Question: I'm using the PIC18lF47k42 with XC8 compiler.
I'm trying to get this full 12bit ADC value so I have the full resolution however, I can't seem to get the 4 bits of data from 'ADRESL' to go into result with the data from 'ADRESH'.
Result is a 16bit variable so it can fit all 12 bits. Any ideas?
Example:
> ADRESH = <PHONE> ADRESL = <PHONE>, I want result to = 0000001101011010.

'''
#include "myIncludes.h"
volatile unsigned char ZCDSoftwareFlag = 0;
volatile unsigned char switchValue = 0;
void main(void)
{
portInit();
adcInit();
uint16_t result;
while (1)
{
ADCON0bits.GO = 1; //Start conversion
while (ADCON0bits.GO); //Wait for conversion done
result = 0b0000000000000000;
result = ADRESH << 4;
result = (result) | ADRESL;
//result = (ADRESH << 4) | ADRESL;
}
}
'''
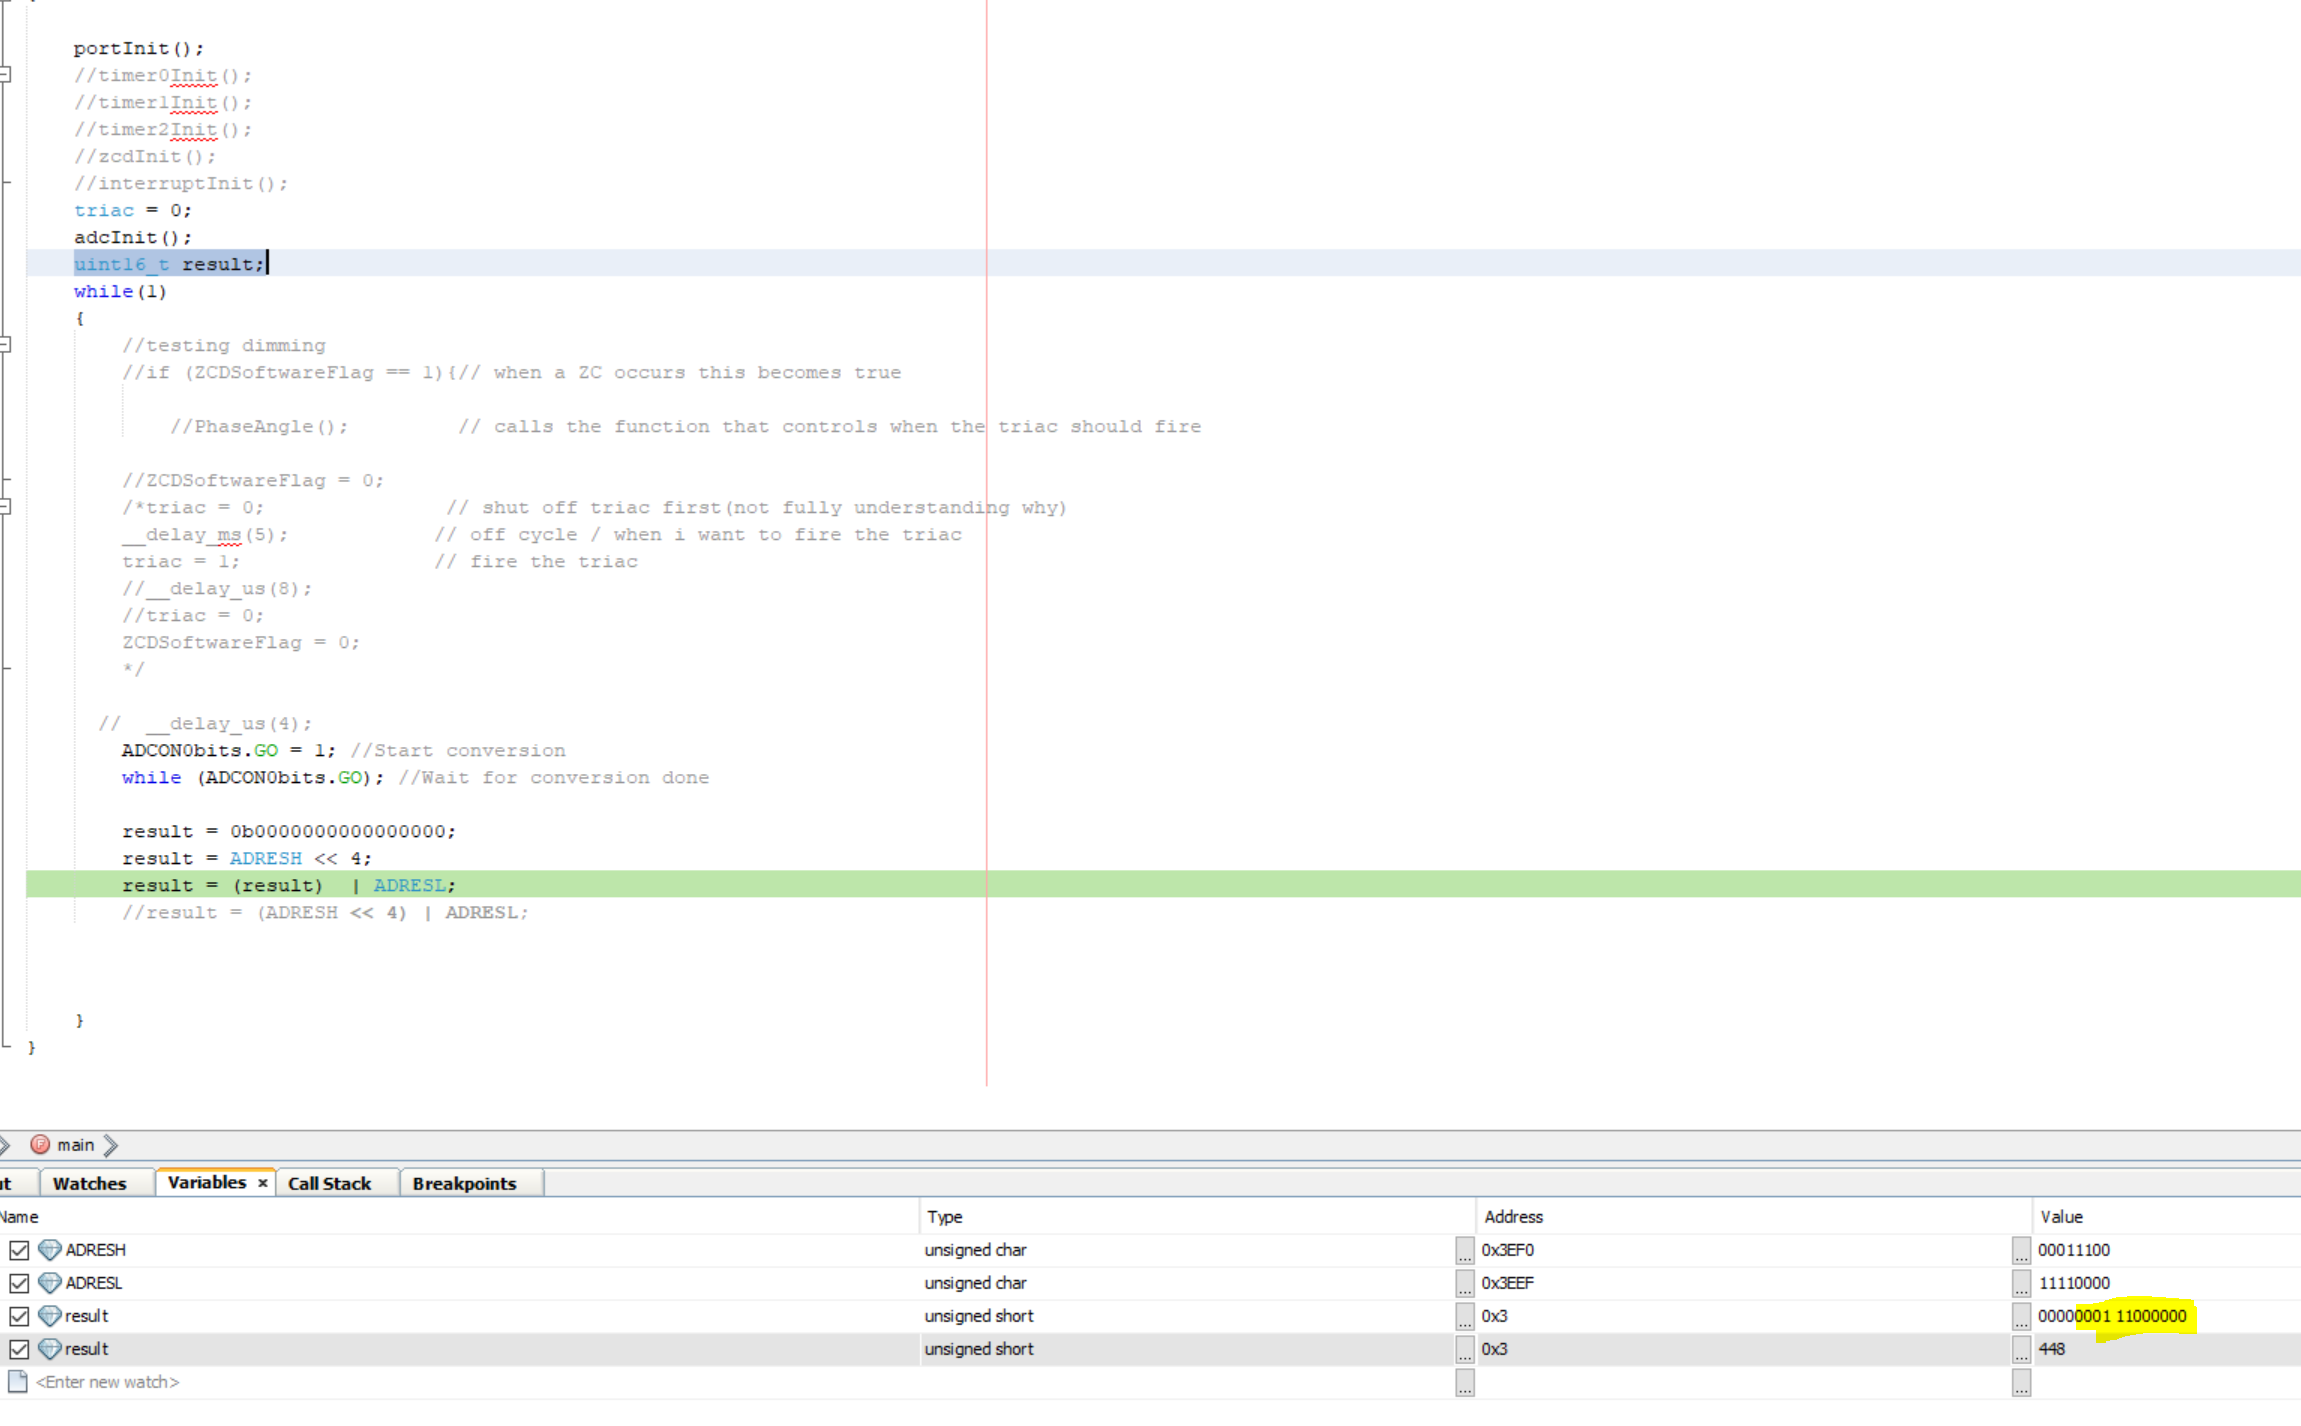
Answer: Apparently you are using the mode that aligns the result to the left ('FM' = 0).
Then you can do the combination in two steps:
1. Put both 8 bit values into a 16 bit variable.
2. Shift down that value.
'''
/* ... */
result = ADRESH;
result <<= 8;
result |= ADRESL;
result >>= 4;
/* ... */
'''
Or, very concise:
'''
/* ... */
result = (((uint16_t)ADRESH << 8) | ADRESL) >> 4;
/* ... */
'''
- - 'FM'- 'FM'